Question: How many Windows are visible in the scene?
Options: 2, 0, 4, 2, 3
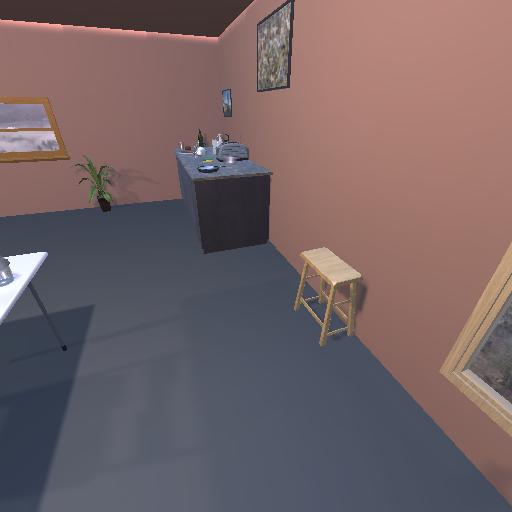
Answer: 2